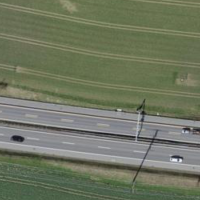
EUNIS habitat code: 57
Species observed at this site:
Milvus milvus